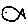
Label: fish